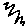
Label: zigzag